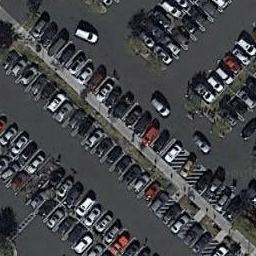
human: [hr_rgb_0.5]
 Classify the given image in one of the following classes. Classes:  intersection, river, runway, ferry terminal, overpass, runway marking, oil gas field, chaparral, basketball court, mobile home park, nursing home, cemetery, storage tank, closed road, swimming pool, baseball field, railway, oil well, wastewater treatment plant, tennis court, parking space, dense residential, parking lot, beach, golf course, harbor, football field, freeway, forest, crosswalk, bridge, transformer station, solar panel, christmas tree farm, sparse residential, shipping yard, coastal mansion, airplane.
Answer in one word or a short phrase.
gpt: parking lot